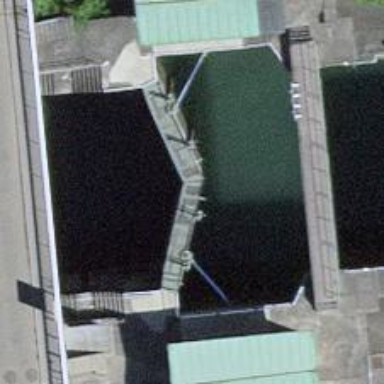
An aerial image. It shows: Lock gate along waterway.